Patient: sex M, age 45
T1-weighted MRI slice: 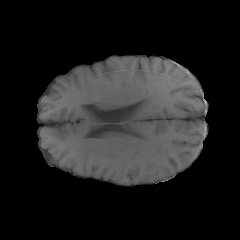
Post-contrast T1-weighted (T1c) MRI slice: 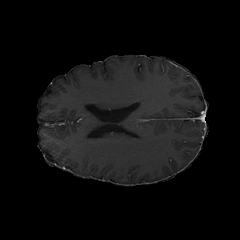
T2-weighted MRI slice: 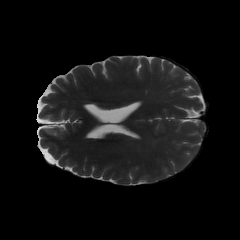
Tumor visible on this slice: no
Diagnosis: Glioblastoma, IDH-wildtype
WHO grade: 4